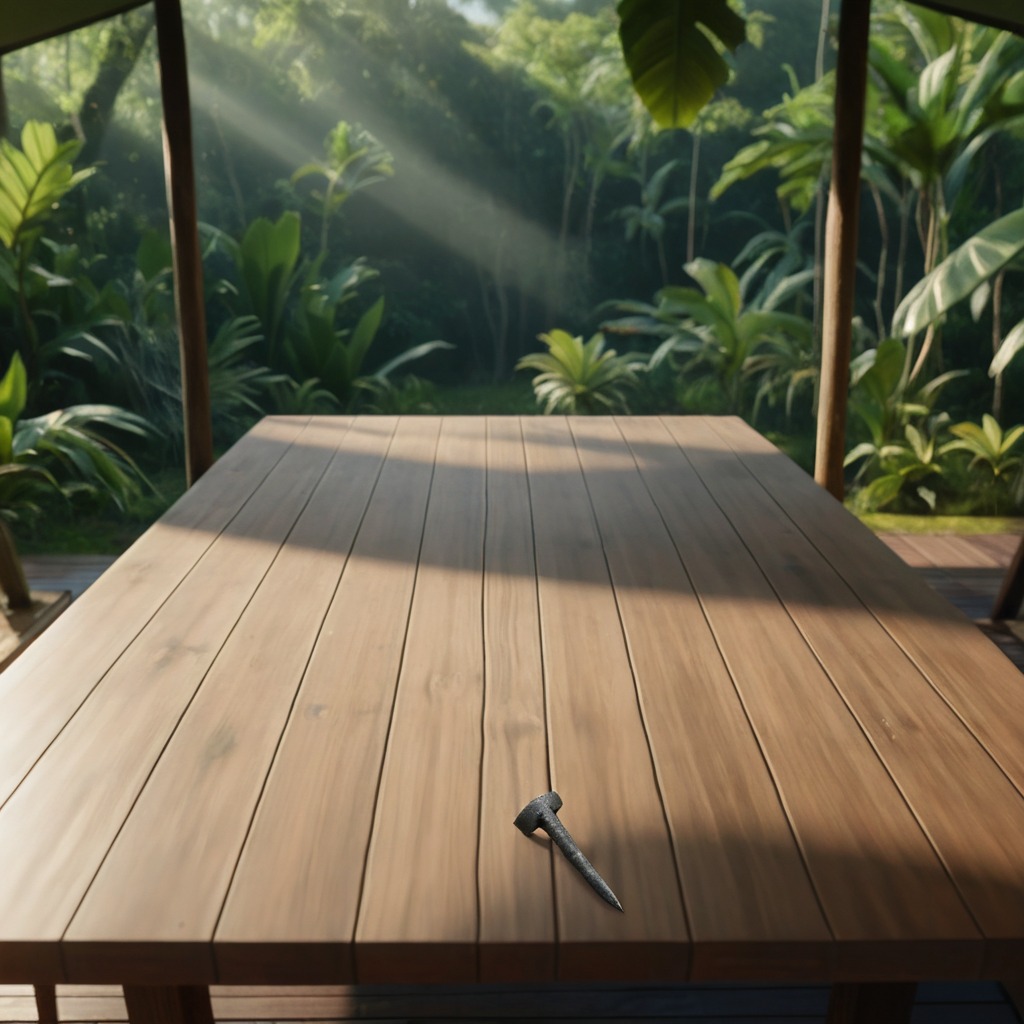
An iron nail is lying on the wooden table.